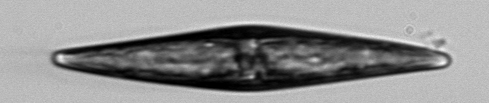
Label: Pleurosigma